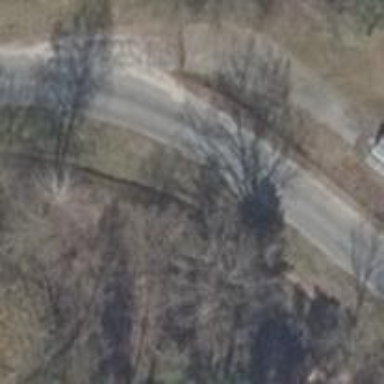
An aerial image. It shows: Asphalt road designated for service vehicles.